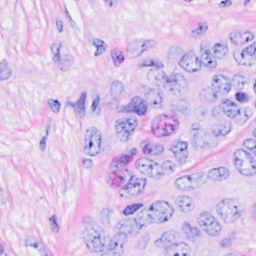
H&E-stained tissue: Breast